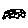
Label: car